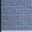
Piece: xx